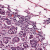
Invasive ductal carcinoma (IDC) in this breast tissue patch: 1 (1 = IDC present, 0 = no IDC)